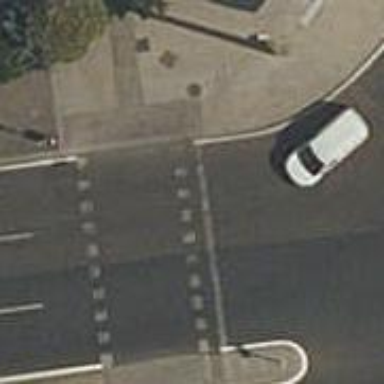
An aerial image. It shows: Road with traffic signals at the crossing.